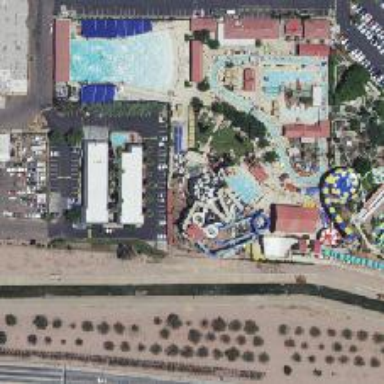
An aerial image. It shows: Water slide attraction.